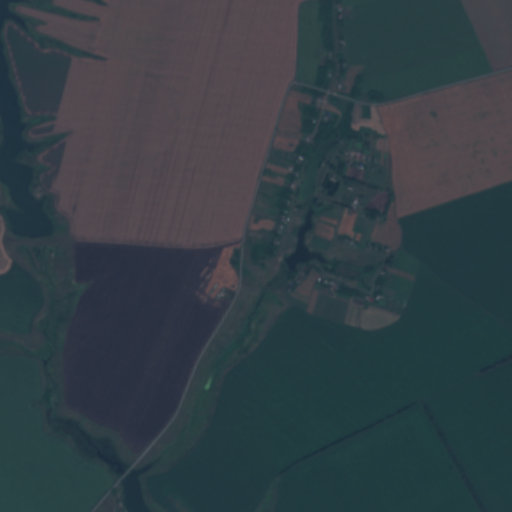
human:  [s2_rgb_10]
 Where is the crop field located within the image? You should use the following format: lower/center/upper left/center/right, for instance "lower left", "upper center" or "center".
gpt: The crop field is located in the lower right of the image.
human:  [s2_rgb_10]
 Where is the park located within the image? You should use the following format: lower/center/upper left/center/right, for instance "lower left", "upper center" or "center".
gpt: The park is located in the center right of the image.
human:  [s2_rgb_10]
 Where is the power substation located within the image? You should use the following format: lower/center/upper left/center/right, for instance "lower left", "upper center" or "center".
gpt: The power substation is located in the center of the image.
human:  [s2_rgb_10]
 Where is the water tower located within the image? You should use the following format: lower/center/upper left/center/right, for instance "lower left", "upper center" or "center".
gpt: The water tower is located in the center right of the image.
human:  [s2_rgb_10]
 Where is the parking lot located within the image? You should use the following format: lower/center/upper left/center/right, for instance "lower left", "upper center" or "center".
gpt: There is no parking lot in the image.